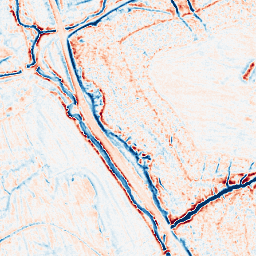
Category: edge_preserving
Decomposition family: anisotropic_diffusion
Decomposition parameters: iterations: 10
kappa: 50
gamma: 0.2
Upsampling method: linear_exact
Upsampling parameters: scale: 8
Upsampling scale: 8